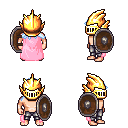
a pixel art fantasy rpg character, male body template, human, light skin, pink cape, metal pants, white cyan loose hair, gold helm, shield, four views (front, back, left, right), 2x2 character sprite sheet, small pixel art, hard edges, no anti-aliasing